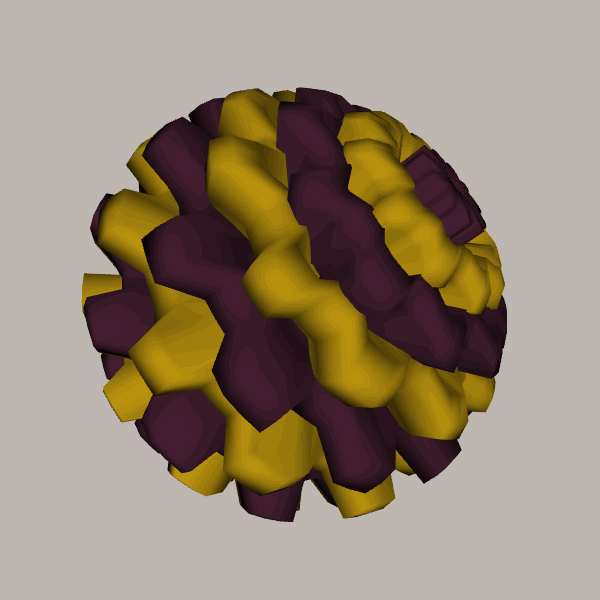
Background: light